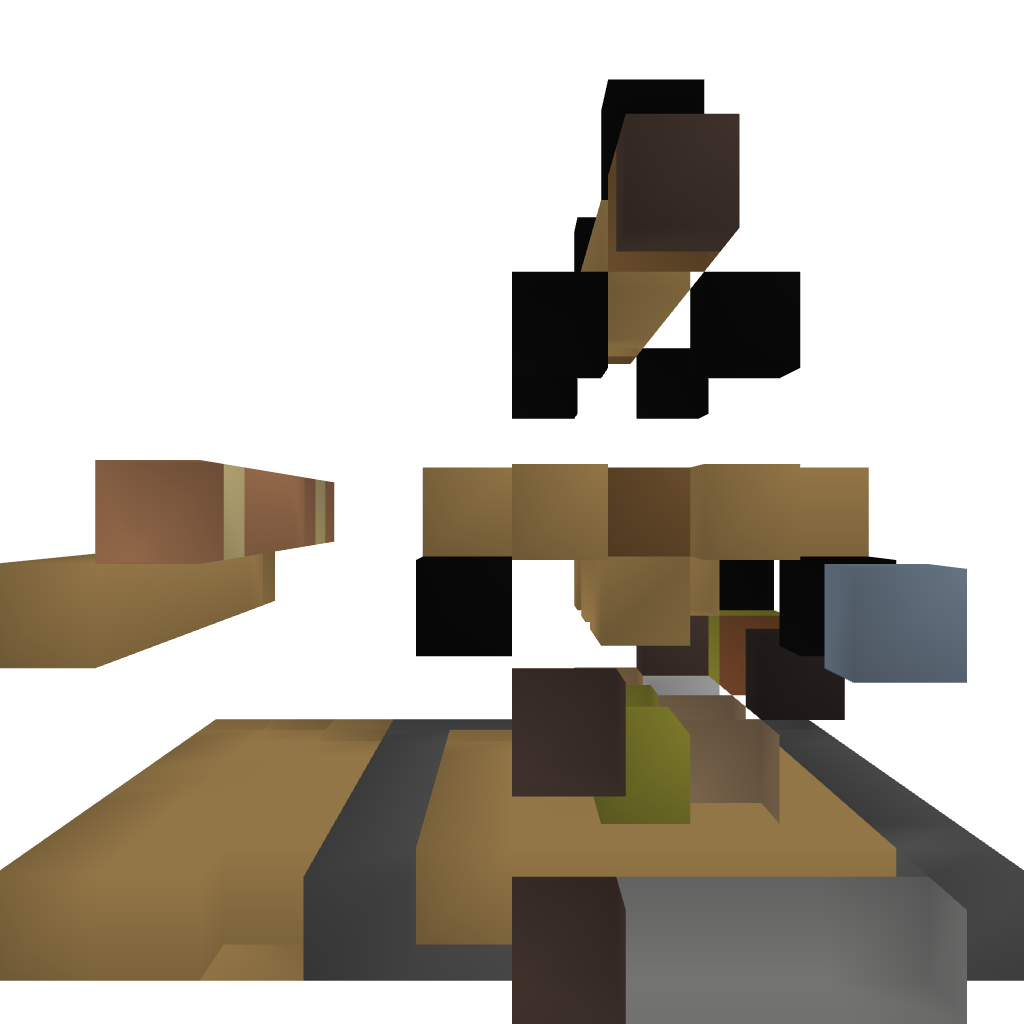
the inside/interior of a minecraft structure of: Hardware Store